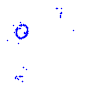
Particle: pion